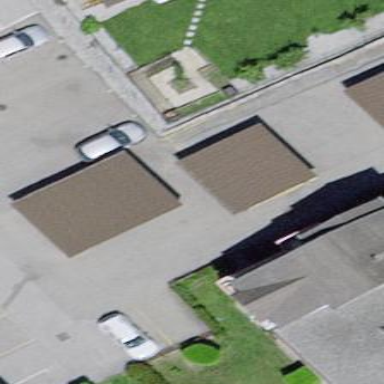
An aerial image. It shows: Garage building.